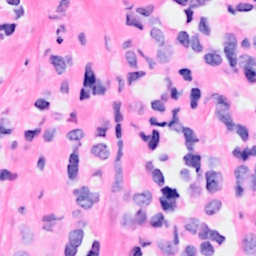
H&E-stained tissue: Breast